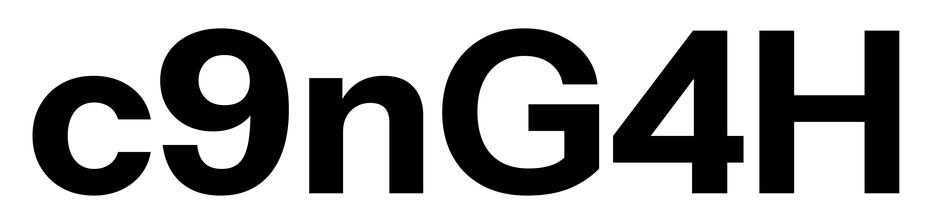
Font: InstrumentSans_Bold